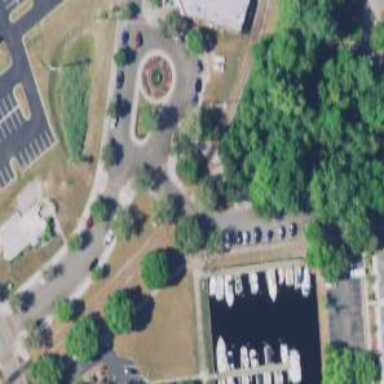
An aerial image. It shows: Park with recreational ground featuring historic monument.